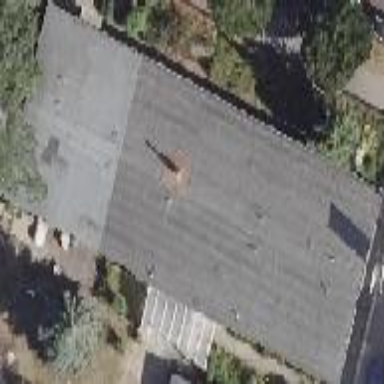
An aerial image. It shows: Kindergarten building.